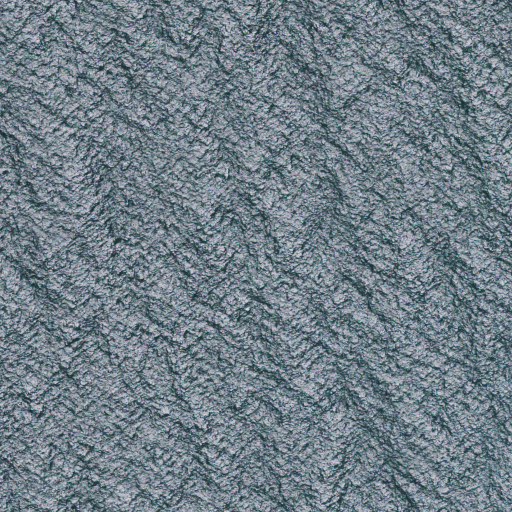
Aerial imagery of island in California named Alligator Rock containing only open water